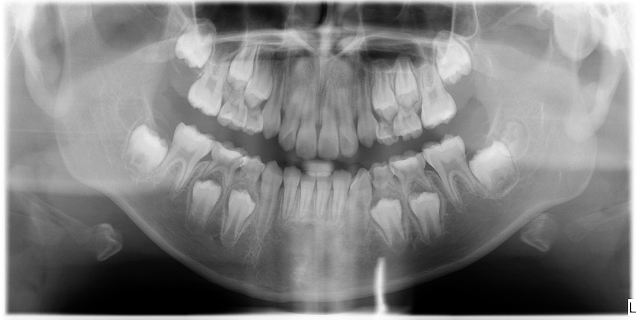
child